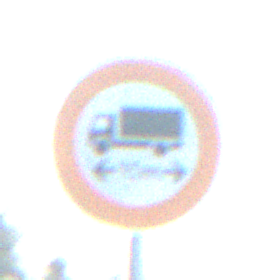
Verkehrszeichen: TatsaechlicheLaenge
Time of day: MorningAfternoon
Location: Outdoor (Nature)
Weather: Clear
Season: NotSpecified
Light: Natural